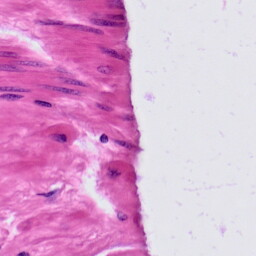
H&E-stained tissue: Prostate